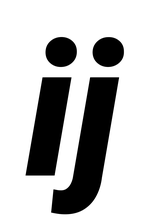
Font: Roboto-Italic_Condensed_Black_Italic